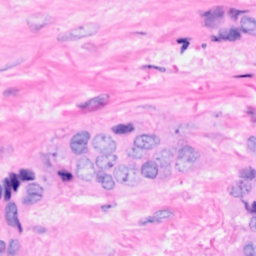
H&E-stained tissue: Breast